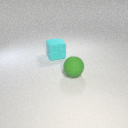
large green rubber sphere to the right of large cyan rubber cube